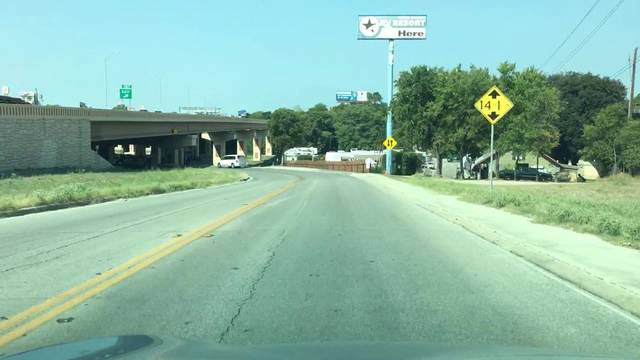
Region: United States
Coordinates: 29.694, -98.105